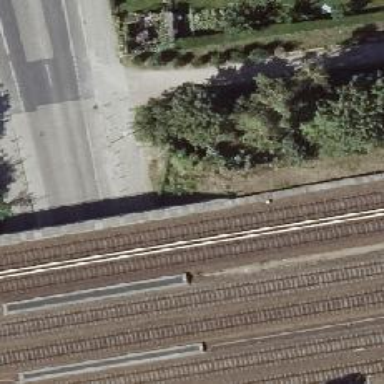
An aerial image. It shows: Light rail railway line with electrified rails.